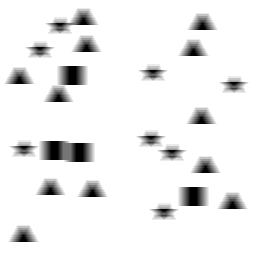
Squares: 4
Triangles: 12
Stars: 8
Total shapes: 24